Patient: sex F, age 32
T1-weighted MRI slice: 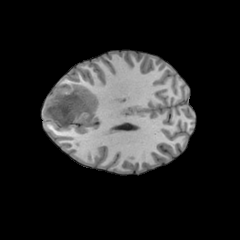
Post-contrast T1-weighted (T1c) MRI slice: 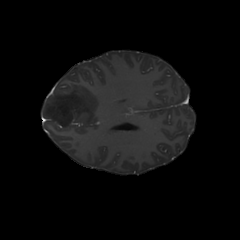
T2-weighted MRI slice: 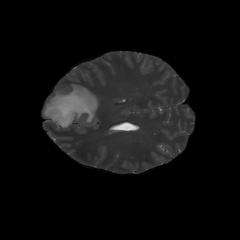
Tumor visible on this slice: yes
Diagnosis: Astrocytoma, IDH-mutant
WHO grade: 3